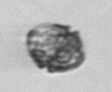
Label: Kryptoperidinium_triquetrum